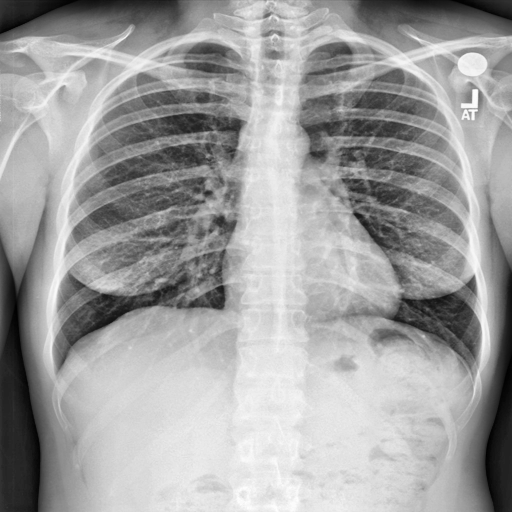
Finding: NORMAL